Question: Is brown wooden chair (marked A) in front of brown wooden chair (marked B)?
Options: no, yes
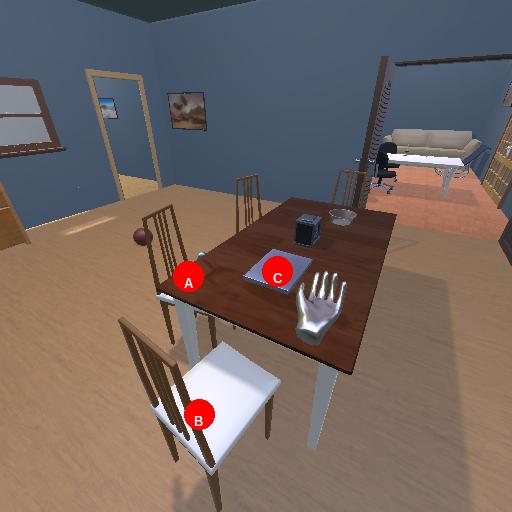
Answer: no